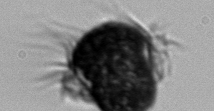
Label: Mesodinium